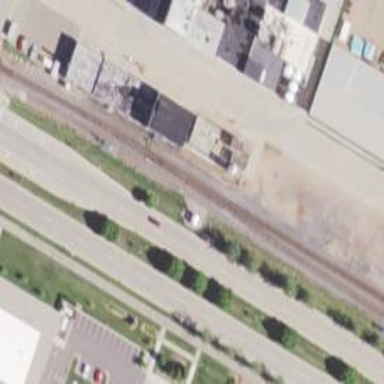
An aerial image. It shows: Railway siding for service.